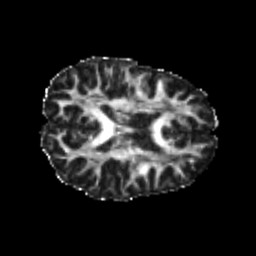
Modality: FA
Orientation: axial
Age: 23
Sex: female
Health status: healthy
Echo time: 0.074 s